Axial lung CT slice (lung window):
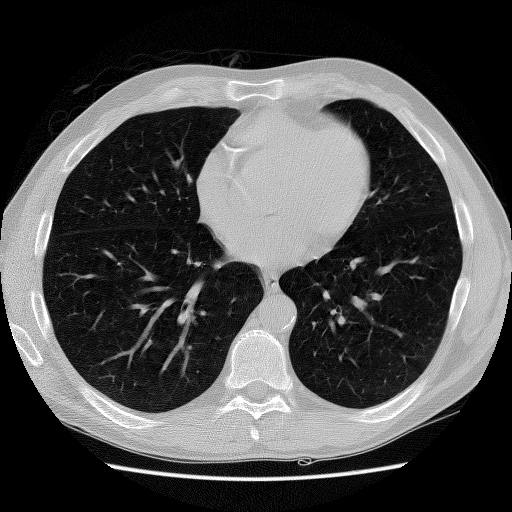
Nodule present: no